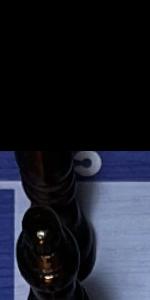
Label: Bishop_Black